Question: I have a simple layout where there is a 'containerView' that starts on the entire screen. Inside, I have two vertical subviews -- 'topView (green), botView (orange)' which need equal heights and should have 50% of the 'containerView' height.
After launch, I slide in a view (blue) from offscreen up from the bottom, causing the 'containerView' to resize to a shorter height.
What I would expect to happen is that the 'topView' and 'botView' would both get shorter, maintaining their even heights within the 'containerView', but what actually happens is that the inner views are not resized, despite having a constraint to do so.

Because this code has some code based constraints, and some IB ones, <URL> is a sample project to see it in action. This is the constraint which is being ignored:
'''
NSLayoutConstraint *c1 = [NSLayoutConstraint constraintWithItem:self.topView
attribute:NSLayoutAttributeHeight
relatedBy:NSLayoutRelationEqual
toItem:self.containerView
attribute:NSLayoutAttributeHeight
multiplier:0.5f
constant:0.f];
[self.containerView addConstraint:c1];
'''
and the resize view code:
'''
- (void)resizeViews {
__weak UAViewController *weakSelf = self;
dispatch_async(dispatch_get_main_queue(), ^{
[UIView animateWithDuration:0.25 animations:^{
weakSelf.slideInView.frame = CGRectMake(CGRectGetMinX(weakSelf.view.bounds),
CGRectGetMaxY(weakSelf.view.bounds) - CGRectGetHeight(weakSelf.slideInView.frame),
CGRectGetWidth(weakSelf.view.bounds),
CGRectGetHeight(weakSelf.slideInView.frame));
weakSelf.containerView.frame = CGRectMake(CGRectGetMinX(weakSelf.view.bounds),
CGRectGetMinY(weakSelf.view.bounds),
CGRectGetWidth(weakSelf.view.bounds),
CGRectGetMaxY(weakSelf.view.bounds) - CGRectGetHeight(weakSelf.slideInView.frame));
}];
});
}
'''
What am I doing wrong here?
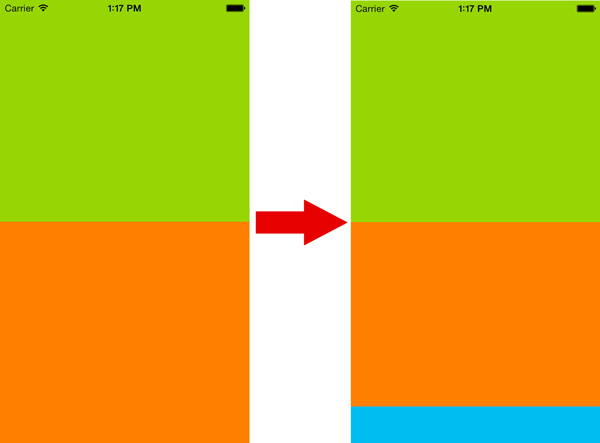
Answer: I'm surprised you're setting the 'frame' for a view. Generally in auto layout, you'd slide in the view by changing a constraint 'constant', not by changing a 'frame'.
For example, imagine that your constraints for the container's subviews are defined like so (for simplicity's sake, since the two views are supposed to take up 50% of the container, most easily done by defining the two subviews to be the same height):
'''
[containerView addConstraints:[NSLayoutConstraint constraintsWithVisualFormat:@"V:|[topView][botView(==topView)]|" options:0 metrics:nil views:views]];
[containerView addConstraints:[NSLayoutConstraint constraintsWithVisualFormat:@"H:|[topView]|" options:0 metrics:nil views:views]];
[containerView addConstraints:[NSLayoutConstraint constraintsWithVisualFormat:@"H:|[botView]|" options:0 metrics:nil views:views]];
'''
And, to keep things simple, define the relation between the container, the slide in view with relation to their superview like so:
'''
[self.view addConstraints:[NSLayoutConstraint constraintsWithVisualFormat:@"V:|[containerView][slideInView]|" options:0 metrics:nil views:views]];
[self.view addConstraints:[NSLayoutConstraint constraintsWithVisualFormat:@"H:|[containerView]|" options:0 metrics:nil views:views]];
[self.view addConstraints:[NSLayoutConstraint constraintsWithVisualFormat:@"H:|[slideInView]|" options:0 metrics:nil views:views]];
// set the slide in view's initial height to zero
NSLayoutConstraint *heightConstraint = [NSLayoutConstraint constraintWithItem:slideInView
attribute:NSLayoutAttributeHeight
relatedBy:NSLayoutRelationEqual
toItem:nil
attribute:NSLayoutAttributeNotAnAttribute
multiplier:1.0
constant:0.0];
[self.view addConstraint:heightConstraint];
'''
Then, when you want to slide in the "slide in view", just animate the changing of its height accordingly:
'''
heightConstraint.constant = 100;
[UIView animateWithDuration:1.0 animations:^{
[self.view layoutIfNeeded];
}];
'''
Thus:

Now, you can do this with heights that are x% of the height of the container, too, but you just can't do that easily with VFL, but it should work fine. Also you could slide in that "slide in view" by animating its top constraint, too (but that's a hassle because then you have to recalculate the top constraint on rotation, something I didn't want to do in this simple mockup).
But you get the idea. Just define the height or bottom constraint of the container view to be in relation to the slide in view, and then animate the slide in view by adjusting its constraints, and if you've defined all of your constraints properly, it will gracefully animate all four views (the container, the slide in view, and the container's two subviews) properly when you animate 'layoutIfNeeded' after changing the slide in view's constraints.